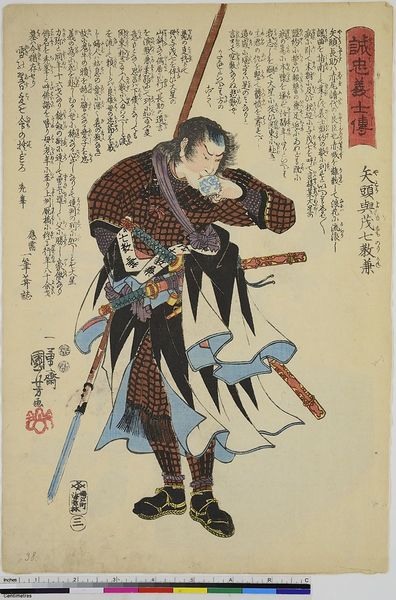
Titel: Yato Yomoshichi Norikane, Blatt 3 aus der Serie: Geschichte der loyalen Gefolgsmänner
Künstler: Utagawa Kuniyoshi
Standort: Hamburg
Institution: Museum für Kunst und Gewerbe Hamburg
Schlagwörter: mann, zeichnung, trinken, portrait, person, holzschnitt, schrift, tasse, tee, untertasse, druckgraphik, druckgrafik, schwerter, waffen, soldat, asiatisch, krieger, ereignis, zeit, farbholzschnitt, situation, kimono, ereignisbild, samurai, edo, historische, reproduktionen, druckerzeugnisse, porträt, persönlichkeit, soldatenleben, ukiyo